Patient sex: F
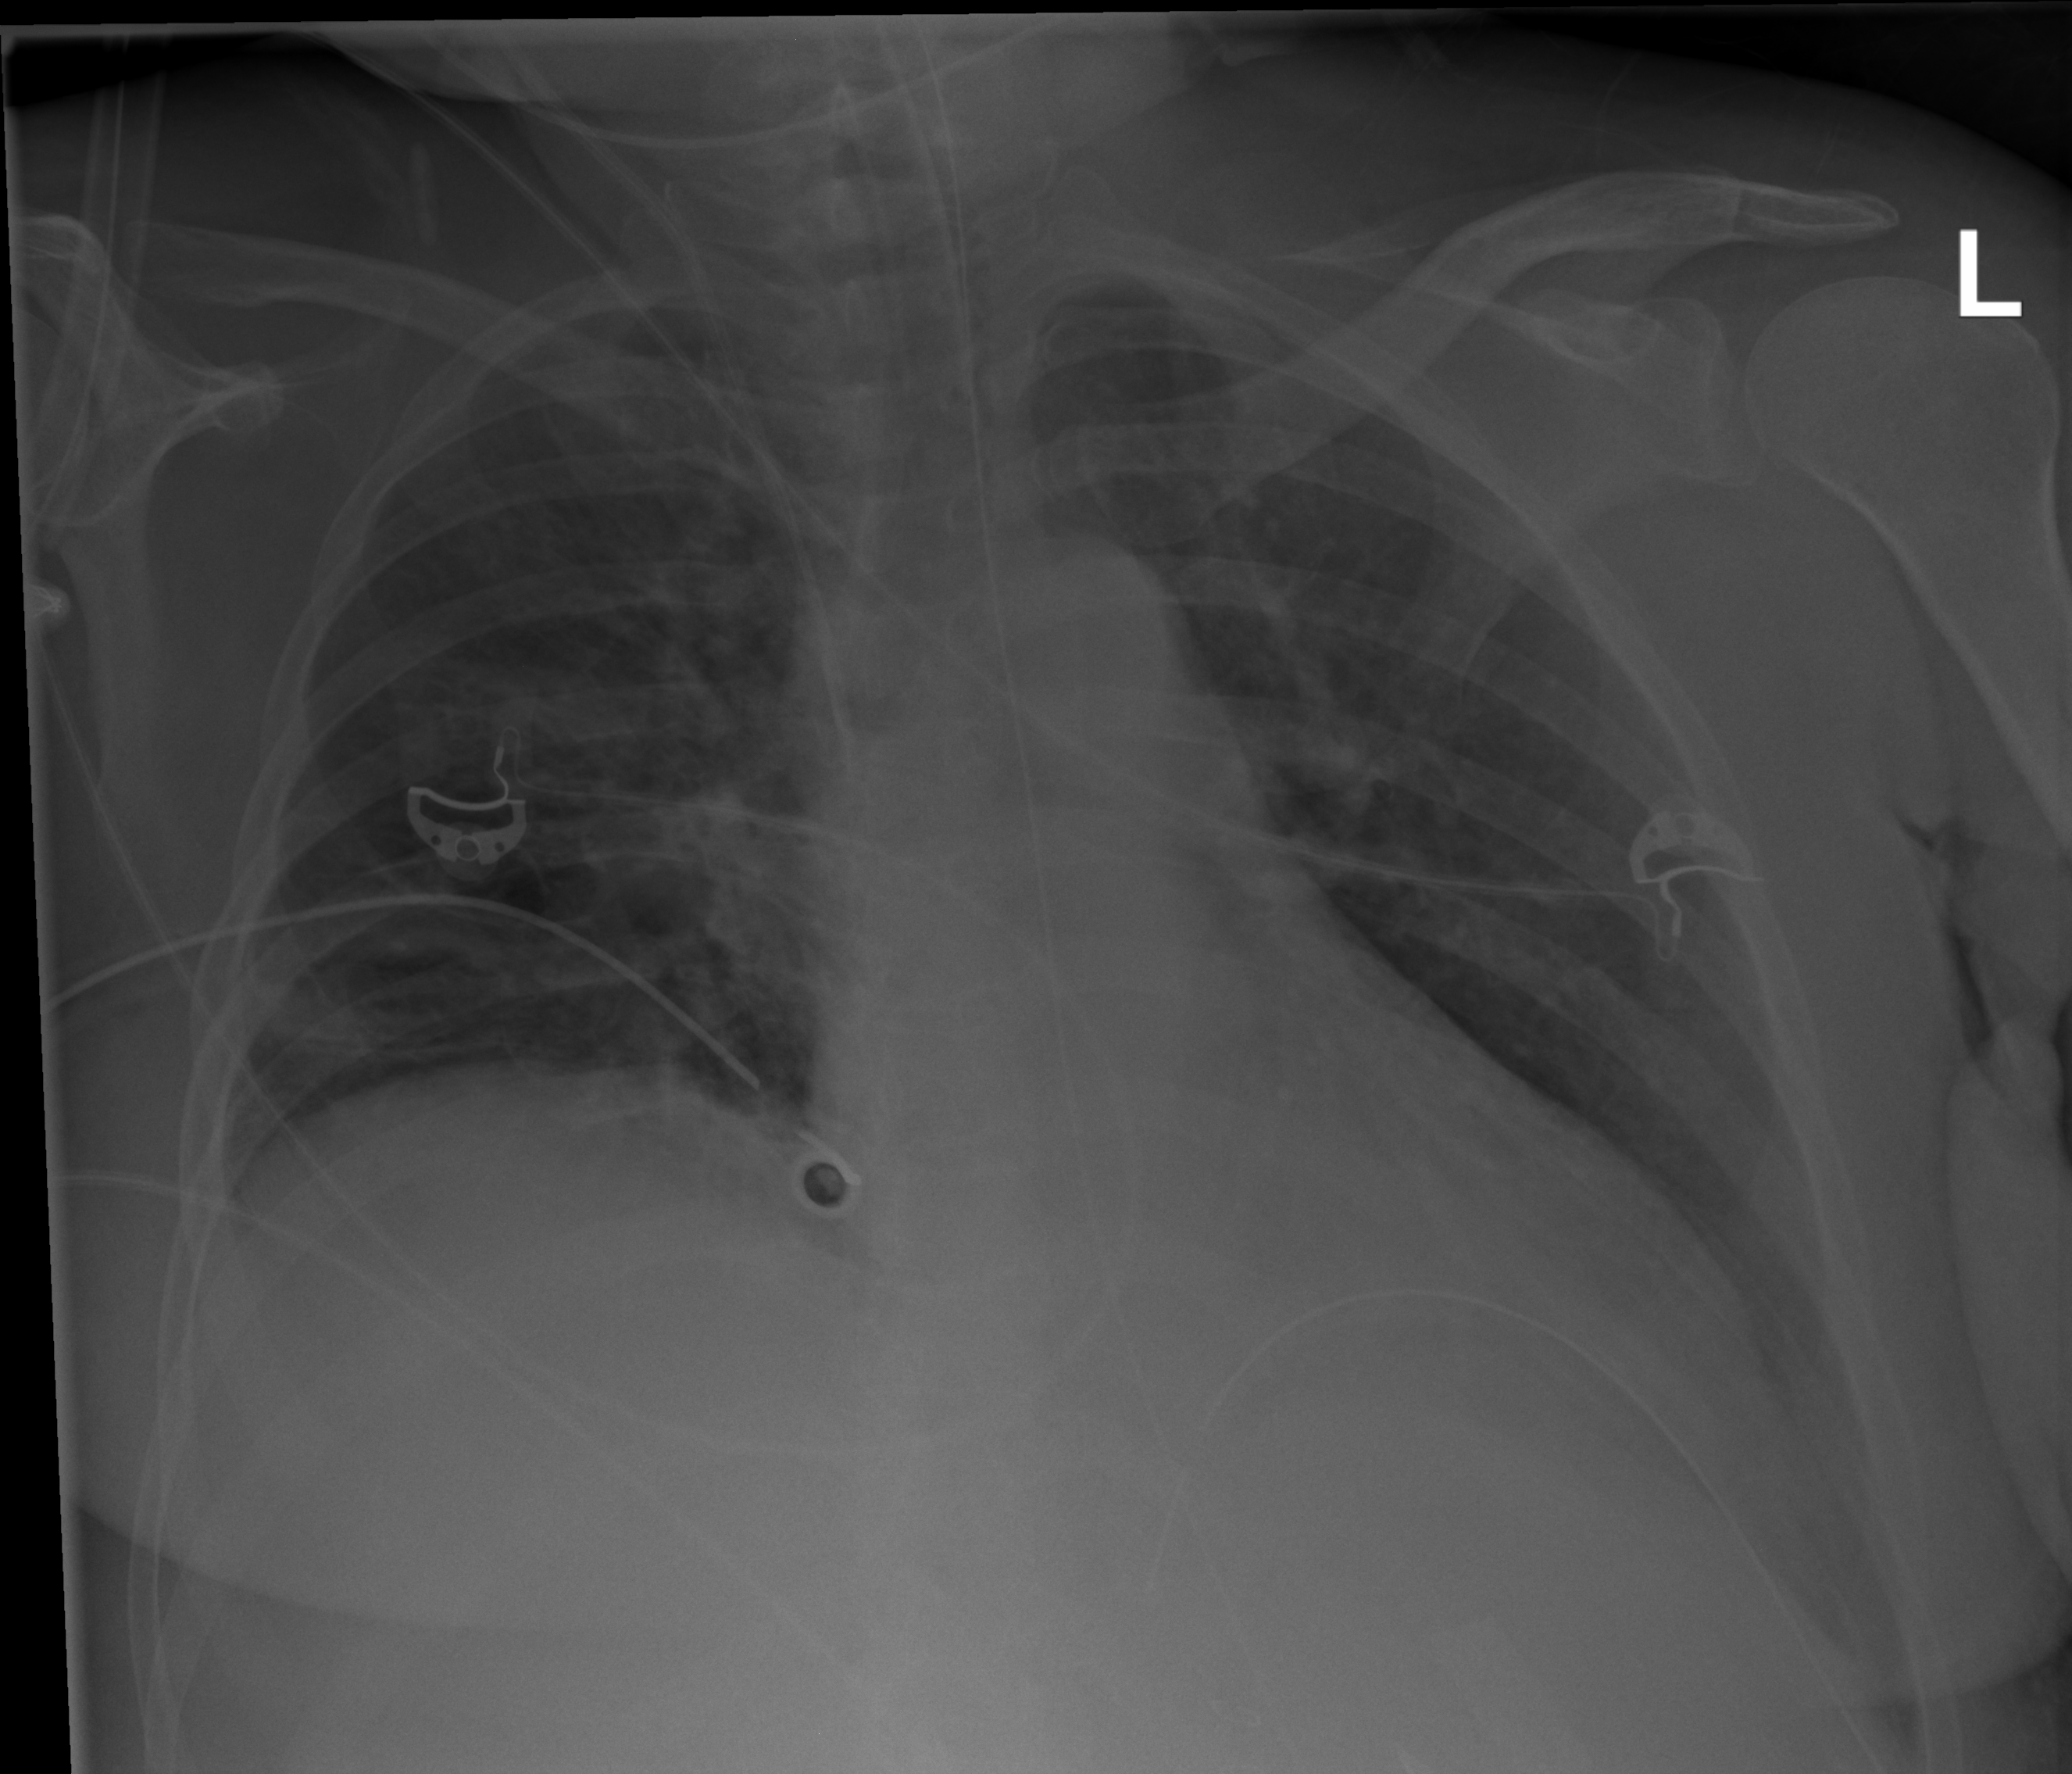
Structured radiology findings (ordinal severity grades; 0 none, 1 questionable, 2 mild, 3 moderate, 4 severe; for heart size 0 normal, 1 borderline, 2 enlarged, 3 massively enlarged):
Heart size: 2
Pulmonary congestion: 2
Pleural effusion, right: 0
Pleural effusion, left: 1
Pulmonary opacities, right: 2
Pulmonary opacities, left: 0
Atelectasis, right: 2
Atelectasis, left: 2